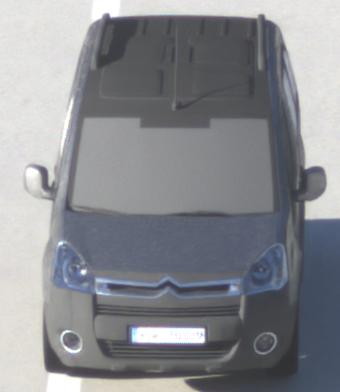
Make: Citroen
Model: Berlingo Kombi VTi 120
Detailed model: Berlingo (II) Kombi
Model produced from: 2009/12
Model produced until: 2012/03
Doors: 5
Color: gray
Road condition: dry road
Daytime: sunrise or sunset
Contrast: medium contrast